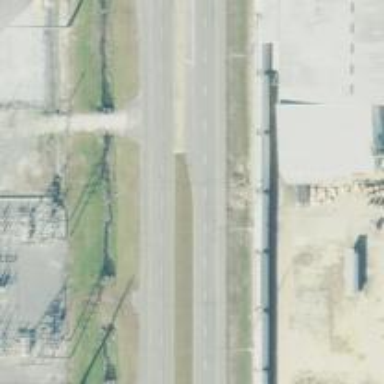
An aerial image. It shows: Power pole.